Field crop: maize
Growth stage: 2
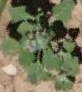
Species: chenopodium